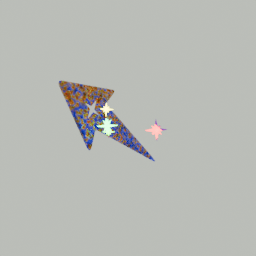
Label: decoration